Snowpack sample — Snodgrass Mountain, Crested Butte, Colorado (2/4/25, 12:06 PM MST)
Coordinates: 38.923, -106.968
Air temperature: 35 °F
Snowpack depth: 80 cm
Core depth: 50 cm
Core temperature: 30.2 °F
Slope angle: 14°, slope face: 78°
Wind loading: low
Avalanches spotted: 0
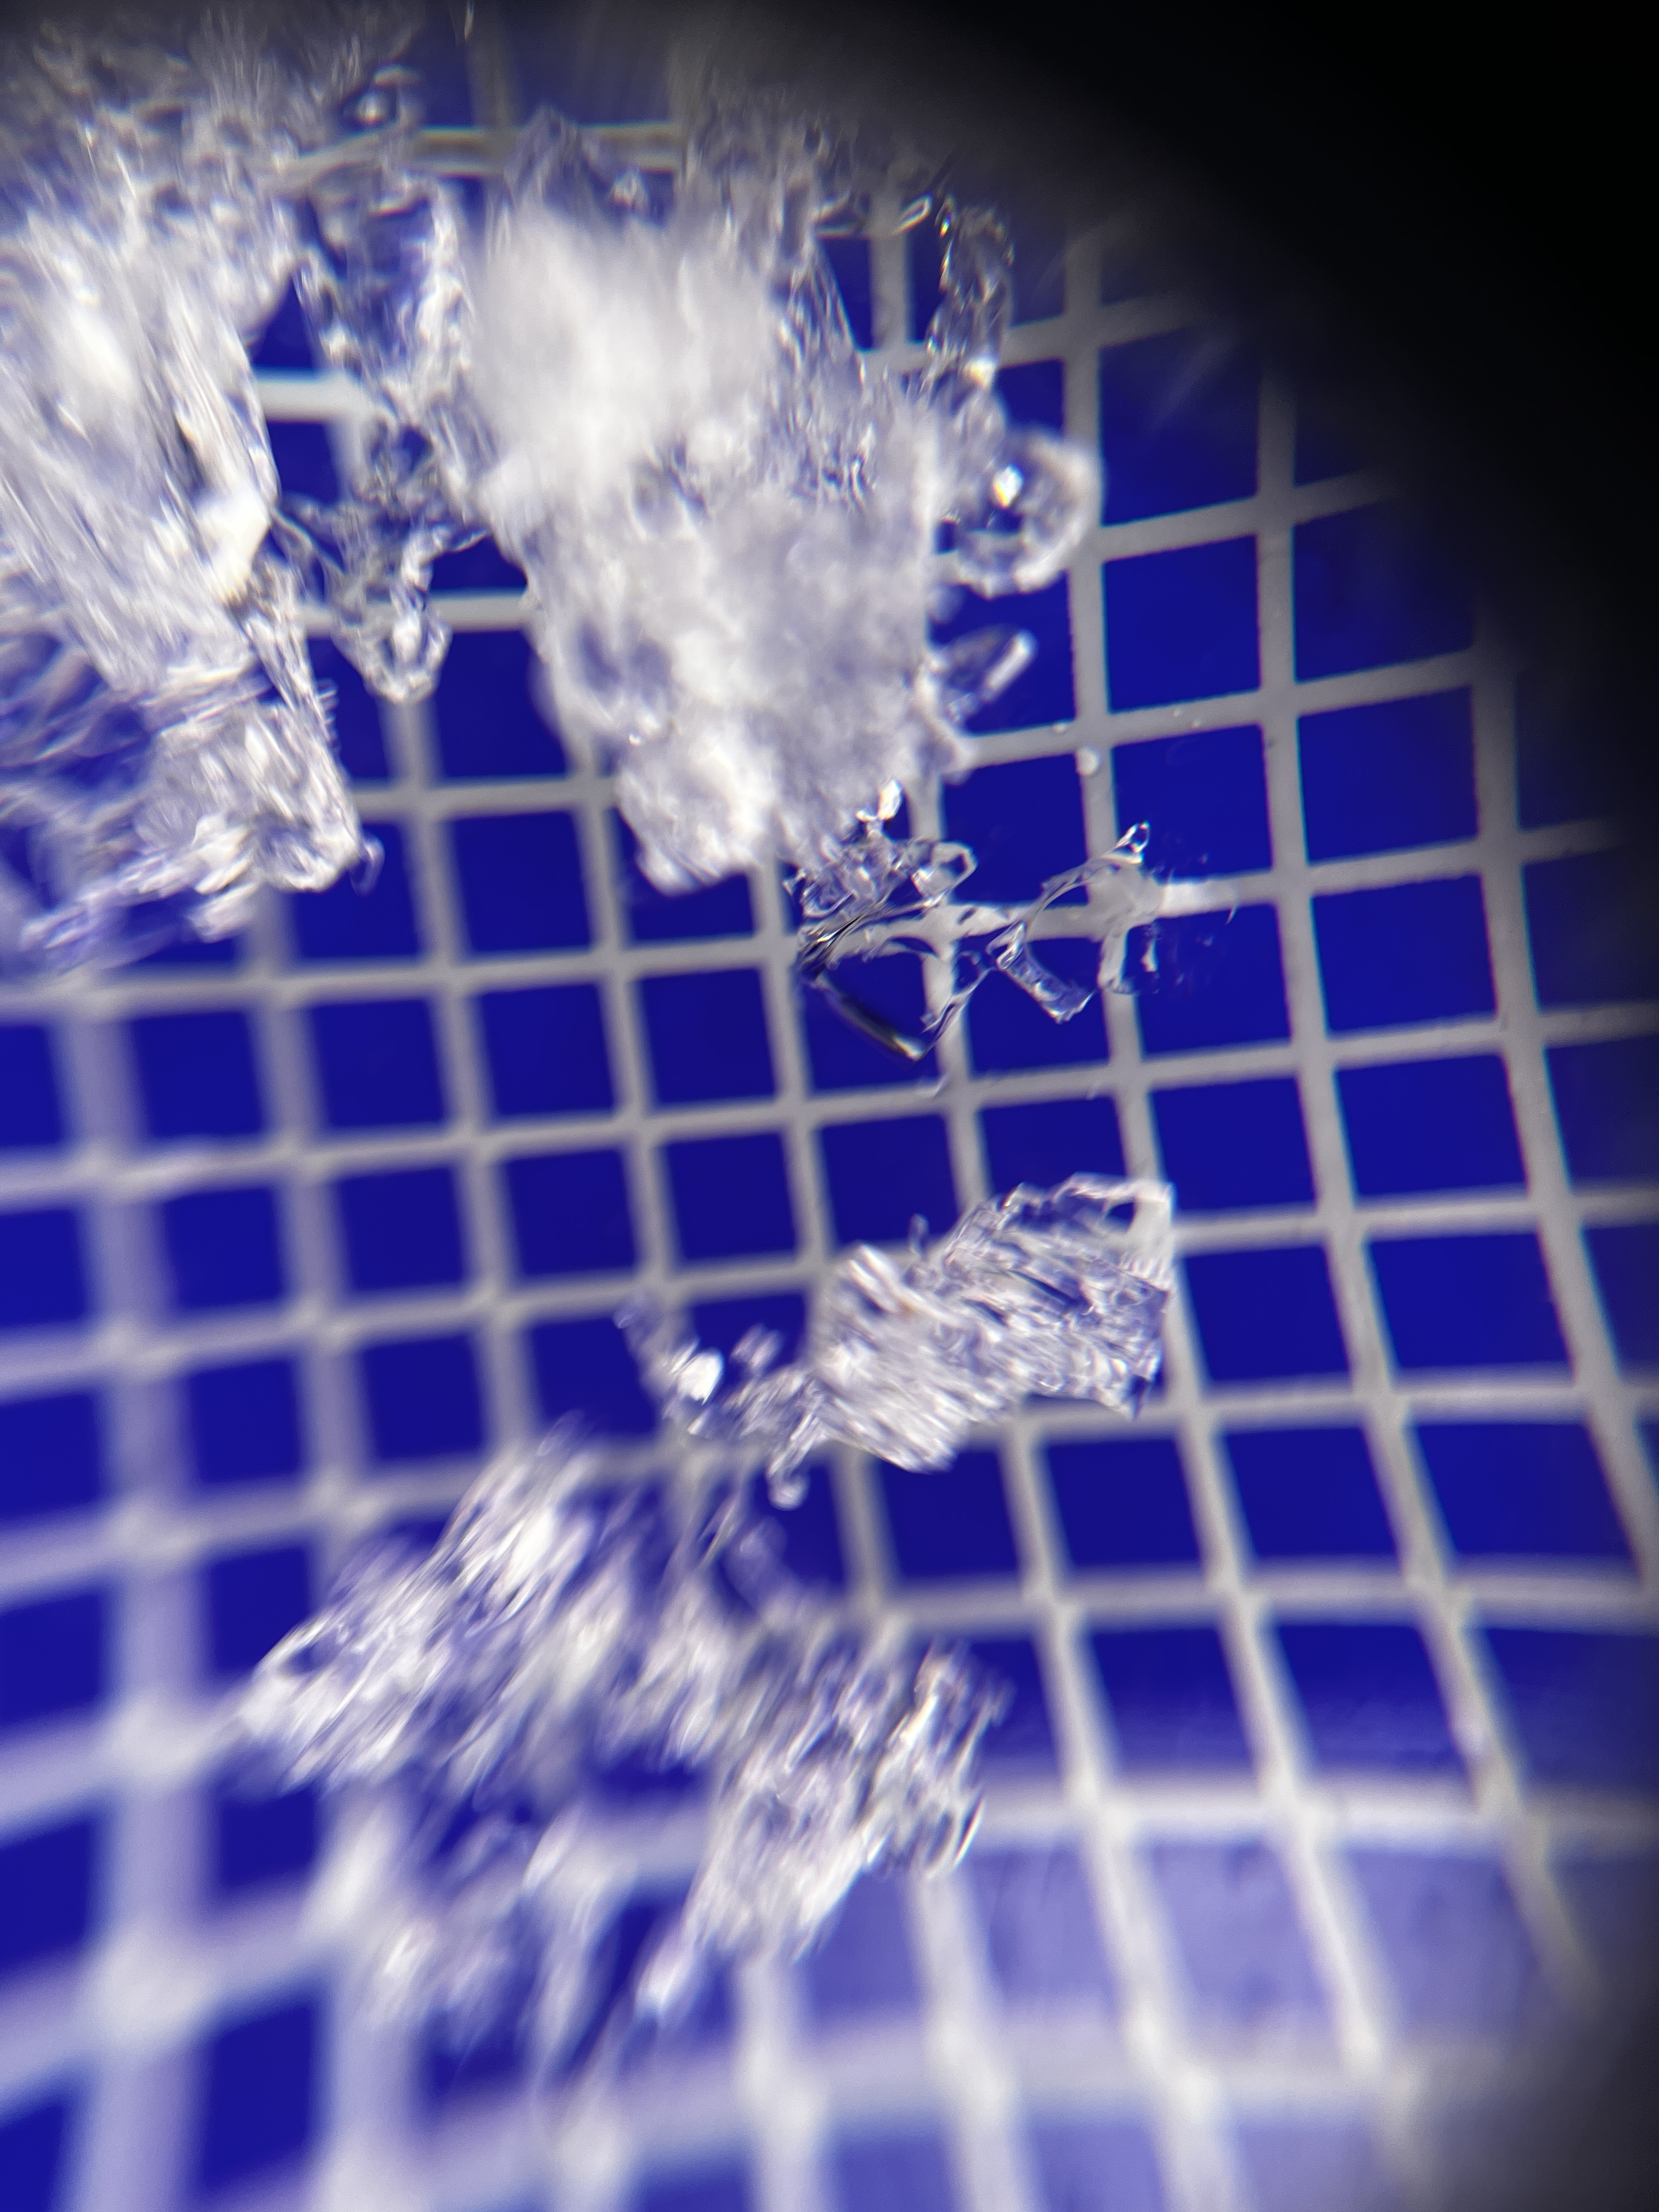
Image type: magnified_profile
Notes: No avalanches nearby, unusually warm weather for the last month reported by residents, Collected 25 yards from treeline